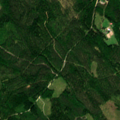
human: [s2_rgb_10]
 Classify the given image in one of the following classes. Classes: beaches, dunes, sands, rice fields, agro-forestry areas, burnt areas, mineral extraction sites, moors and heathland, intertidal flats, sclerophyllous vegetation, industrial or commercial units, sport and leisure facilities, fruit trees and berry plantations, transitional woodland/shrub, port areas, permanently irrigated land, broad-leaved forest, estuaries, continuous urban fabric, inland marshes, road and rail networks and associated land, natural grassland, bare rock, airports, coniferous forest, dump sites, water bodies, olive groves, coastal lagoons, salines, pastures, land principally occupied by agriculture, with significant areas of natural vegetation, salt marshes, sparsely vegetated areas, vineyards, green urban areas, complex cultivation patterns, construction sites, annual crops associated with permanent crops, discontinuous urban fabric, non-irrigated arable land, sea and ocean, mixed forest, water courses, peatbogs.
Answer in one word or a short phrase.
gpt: coniferous forest, mixed forest